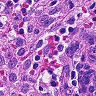
Metastatic tissue present: no